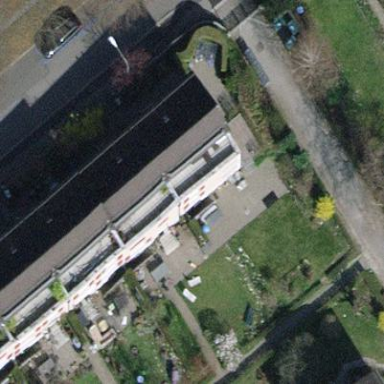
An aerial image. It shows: Terrace-style building with gabled roof.